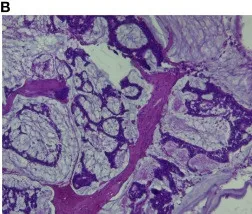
Intraoperative image of this patient and pathological examination results. (B) (H&E) The tumor cells were ethmoid and glandular tubes floating in the mucous pool, suggesting mucinous adenocarcinoma.
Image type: pathology (h&e)